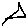
Label: triangle